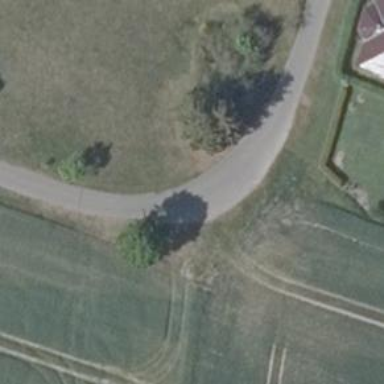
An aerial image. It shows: Path with high-quality grade1 surface.